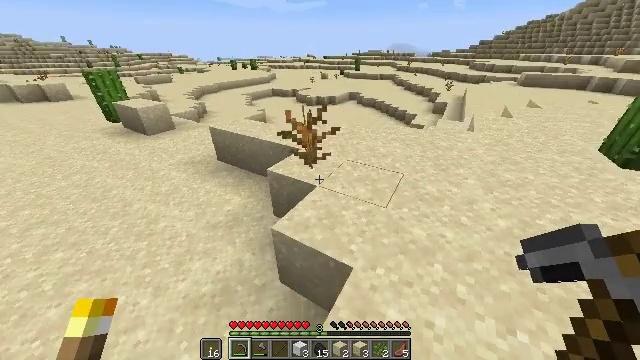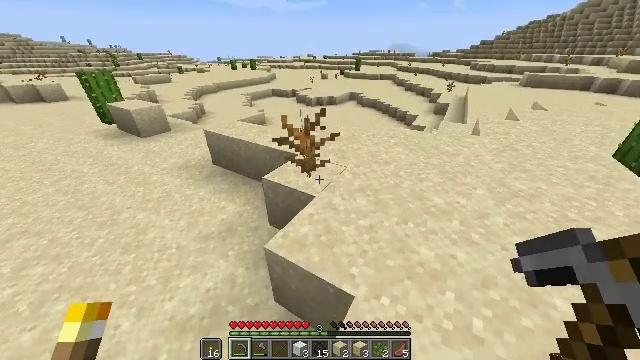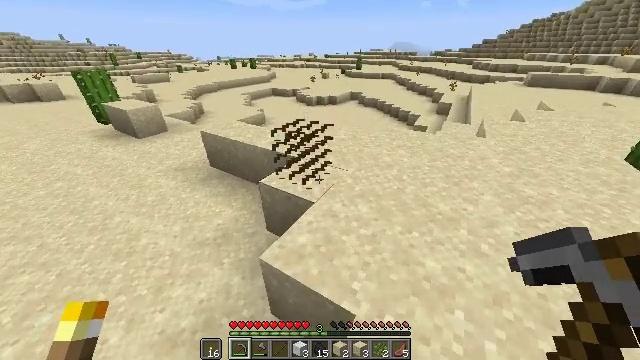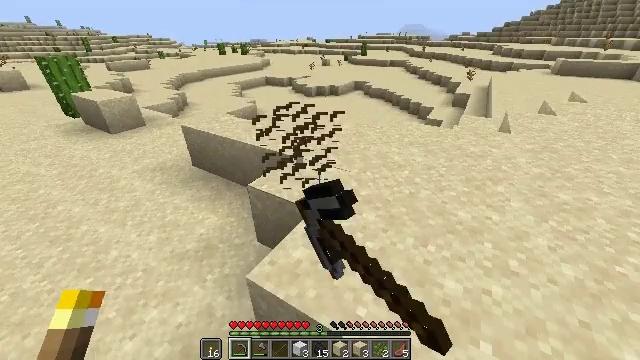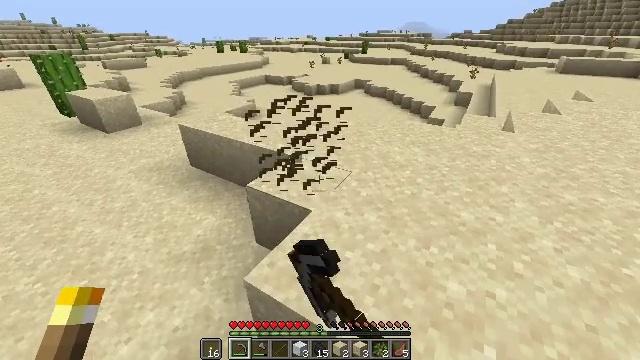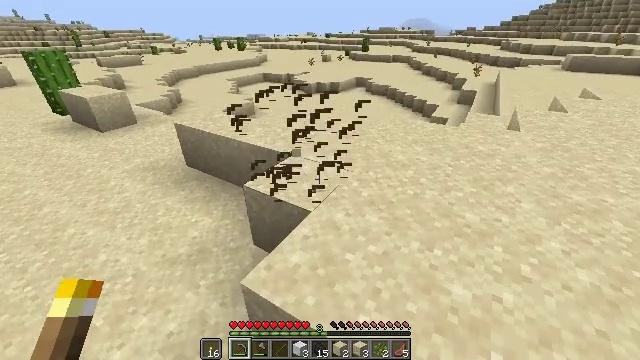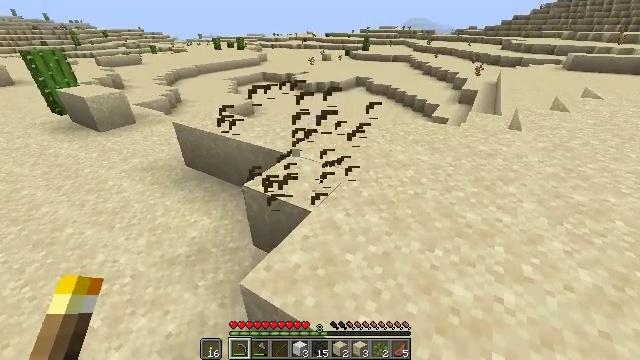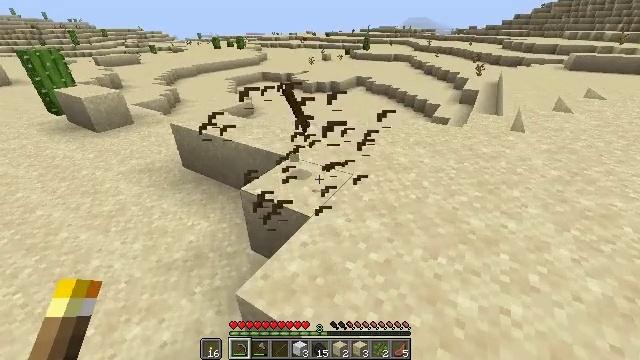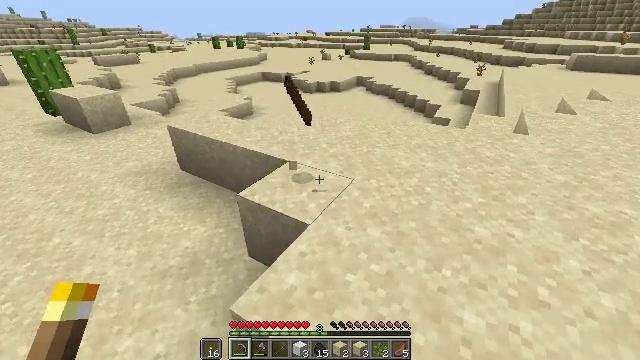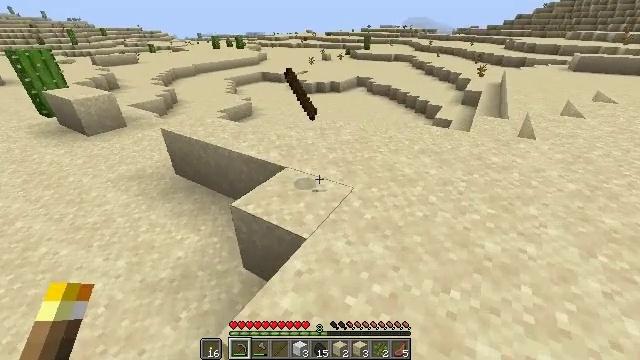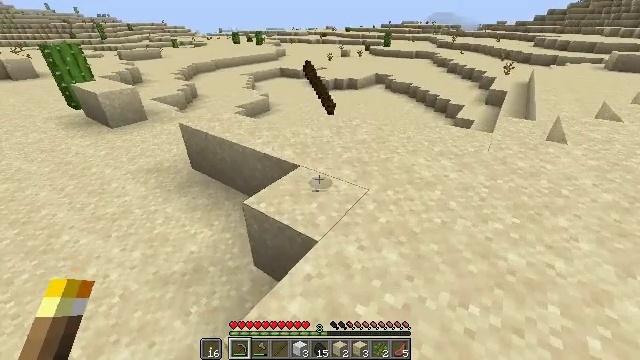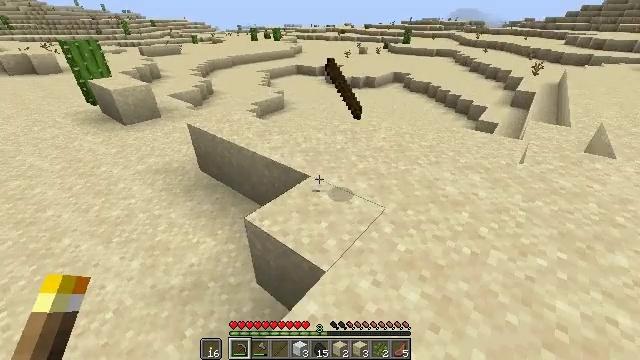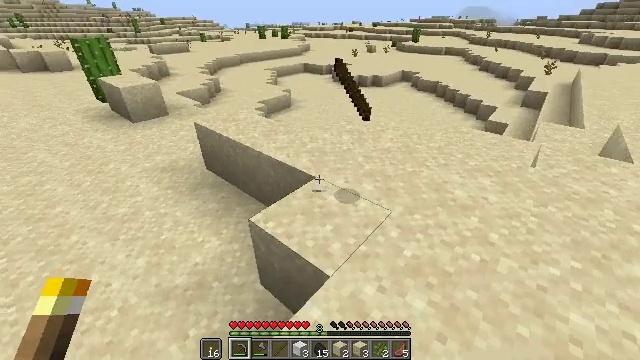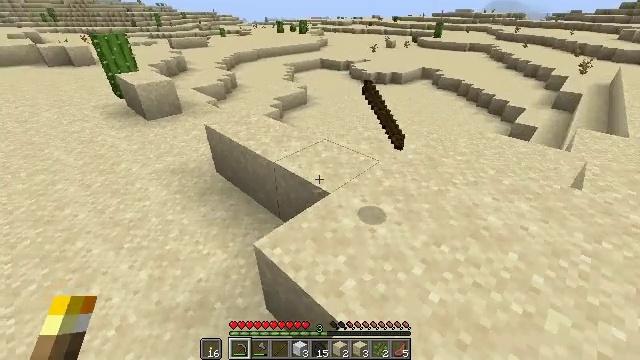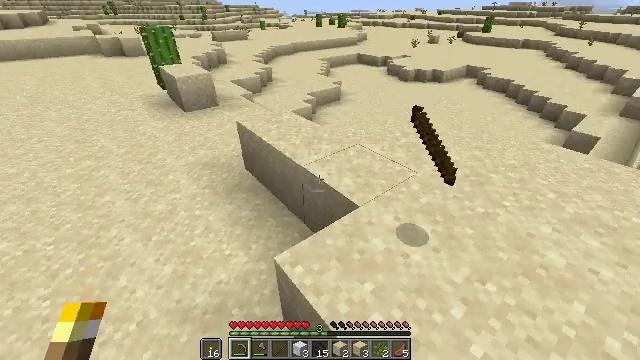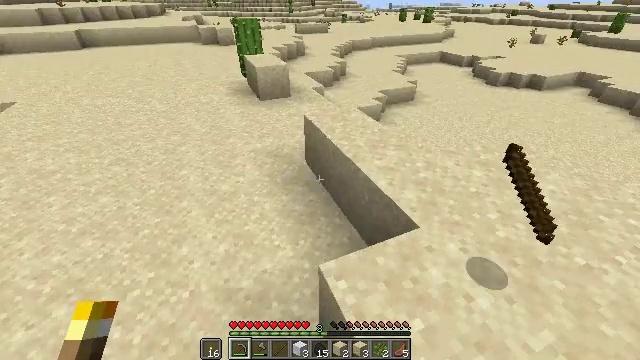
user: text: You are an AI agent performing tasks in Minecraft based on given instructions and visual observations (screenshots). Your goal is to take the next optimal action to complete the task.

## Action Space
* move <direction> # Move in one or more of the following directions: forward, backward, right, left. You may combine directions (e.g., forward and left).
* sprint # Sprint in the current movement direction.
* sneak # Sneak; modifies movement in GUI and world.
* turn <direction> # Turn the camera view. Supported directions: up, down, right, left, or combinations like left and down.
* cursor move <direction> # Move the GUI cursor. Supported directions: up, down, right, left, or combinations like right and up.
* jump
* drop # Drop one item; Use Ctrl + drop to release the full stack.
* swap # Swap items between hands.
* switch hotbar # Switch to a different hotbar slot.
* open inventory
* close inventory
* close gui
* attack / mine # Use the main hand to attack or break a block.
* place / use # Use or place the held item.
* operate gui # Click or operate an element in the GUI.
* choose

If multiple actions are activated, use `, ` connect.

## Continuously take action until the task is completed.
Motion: motion action
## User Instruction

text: Collect the dead bush from dry areas.
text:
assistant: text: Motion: no_op
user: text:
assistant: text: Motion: attack / mine
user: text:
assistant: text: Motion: attack / mine
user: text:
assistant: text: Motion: no_op
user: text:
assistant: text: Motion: no_op
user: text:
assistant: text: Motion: no_op
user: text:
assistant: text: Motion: move forward
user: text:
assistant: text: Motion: move forward
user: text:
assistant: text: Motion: move forward
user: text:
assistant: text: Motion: move forward, turn left
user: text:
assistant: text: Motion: move forward, turn left
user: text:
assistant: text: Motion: move forward, turn left
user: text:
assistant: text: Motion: move forward, turn left
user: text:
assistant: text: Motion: move forward, turn left and down
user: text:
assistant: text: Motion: move forward, turn left and down
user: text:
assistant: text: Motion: move forward, turn left
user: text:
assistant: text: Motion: move forward, turn left and up
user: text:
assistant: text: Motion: move forward, turn left
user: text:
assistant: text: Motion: move forward, turn left
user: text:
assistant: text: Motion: move forward, turn left and down
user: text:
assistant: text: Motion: move forward, sprint, turn left and up
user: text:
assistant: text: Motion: move forward, sprint, turn left and up
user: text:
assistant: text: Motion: move forward, sprint, turn left and up
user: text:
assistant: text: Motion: move forward, sprint
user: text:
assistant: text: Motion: move forward, sprint
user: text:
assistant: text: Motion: move forward, sprint
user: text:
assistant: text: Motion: move forward, sprint
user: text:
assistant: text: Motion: move forward
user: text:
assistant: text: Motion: move forward, turn right
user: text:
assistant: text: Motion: move forward, turn right